Question: I want to visualize the document structure of a HTML website.
What I would like to have is something like this:

Are there any known tools that do this and where the results can be saved as a bitmap file?
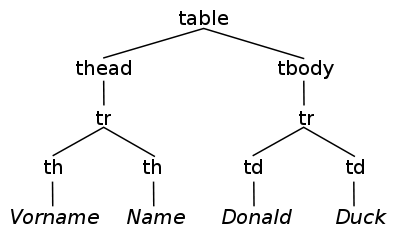
Answer: I use LaTeX to create the DOM representation.
Here is a minimal working example:
'''
\documentclass{scrreprt}
\usepackage{tikz-qtree}
\begin{document}
\Tree[.table
[.thead
[.tr
[.th [.\textit{Vorname} ] ]
[.th [.\textit{Nachname} ] ]
]
]
[.tbody
[.tr
[.td [.\textit{Donald} ] ]
[.td [.\textit{Duck} ] ]
]
]
]
\end{document}
'''
Which gives: